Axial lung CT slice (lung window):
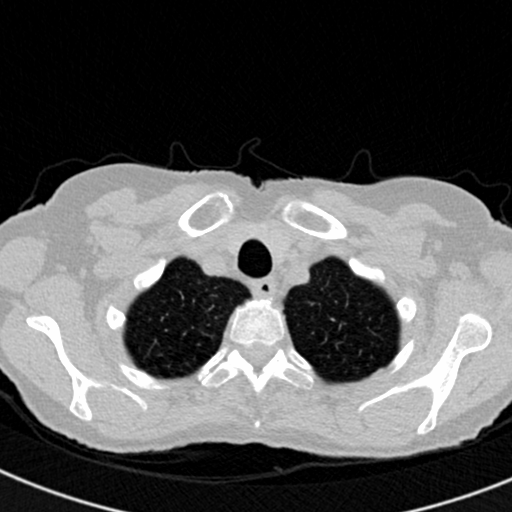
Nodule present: no